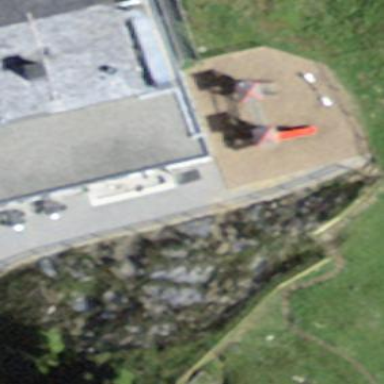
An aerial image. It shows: Playground with surface made of woodchips.